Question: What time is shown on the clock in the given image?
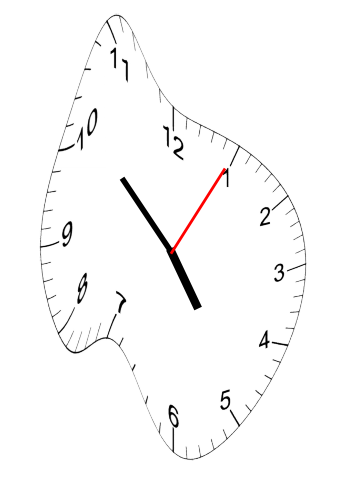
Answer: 04:52:05